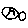
Label: fish